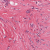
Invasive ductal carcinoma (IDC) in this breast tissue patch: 1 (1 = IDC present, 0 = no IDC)